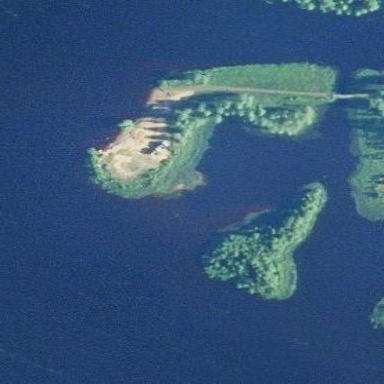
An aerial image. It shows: Islet.